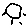
Label: sun